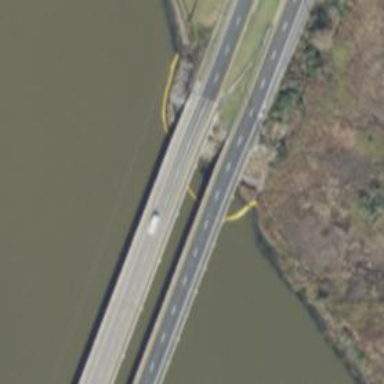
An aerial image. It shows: Primary highway crossing over bridge.